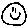
Label: smiley face